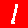
Digit: 1